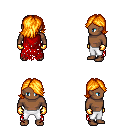
a pixel art fantasy rpg character, male body template, human, dark skin, red tattered cape, white pants, light blonde swoop hairstyle, gold gloves, four views (front, back, left, right), 2x2 character sprite sheet, small pixel art, hard edges, no anti-aliasing